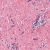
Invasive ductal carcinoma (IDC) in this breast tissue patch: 0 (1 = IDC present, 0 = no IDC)